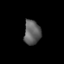
Tissue: lung
Cell type: Fibroblasts
Senescence score: 0.1914
Nuclear area (px): 396
Mean DAPI intensity: 97.417